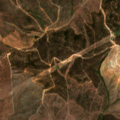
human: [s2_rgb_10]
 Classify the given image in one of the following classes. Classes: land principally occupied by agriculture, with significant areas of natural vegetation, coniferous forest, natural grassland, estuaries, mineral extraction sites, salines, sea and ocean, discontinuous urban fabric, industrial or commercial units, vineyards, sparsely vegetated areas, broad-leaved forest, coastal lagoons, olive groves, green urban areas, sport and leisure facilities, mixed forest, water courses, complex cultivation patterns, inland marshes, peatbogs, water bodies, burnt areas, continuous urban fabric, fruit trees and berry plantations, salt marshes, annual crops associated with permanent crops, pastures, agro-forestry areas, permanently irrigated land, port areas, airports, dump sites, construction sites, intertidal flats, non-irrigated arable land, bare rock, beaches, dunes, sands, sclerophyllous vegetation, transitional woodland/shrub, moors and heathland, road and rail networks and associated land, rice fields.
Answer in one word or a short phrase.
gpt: complex cultivation patterns, broad-leaved forest, transitional woodland/shrub